Field crop: maize
Growth stage: 2
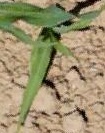
Species: maize